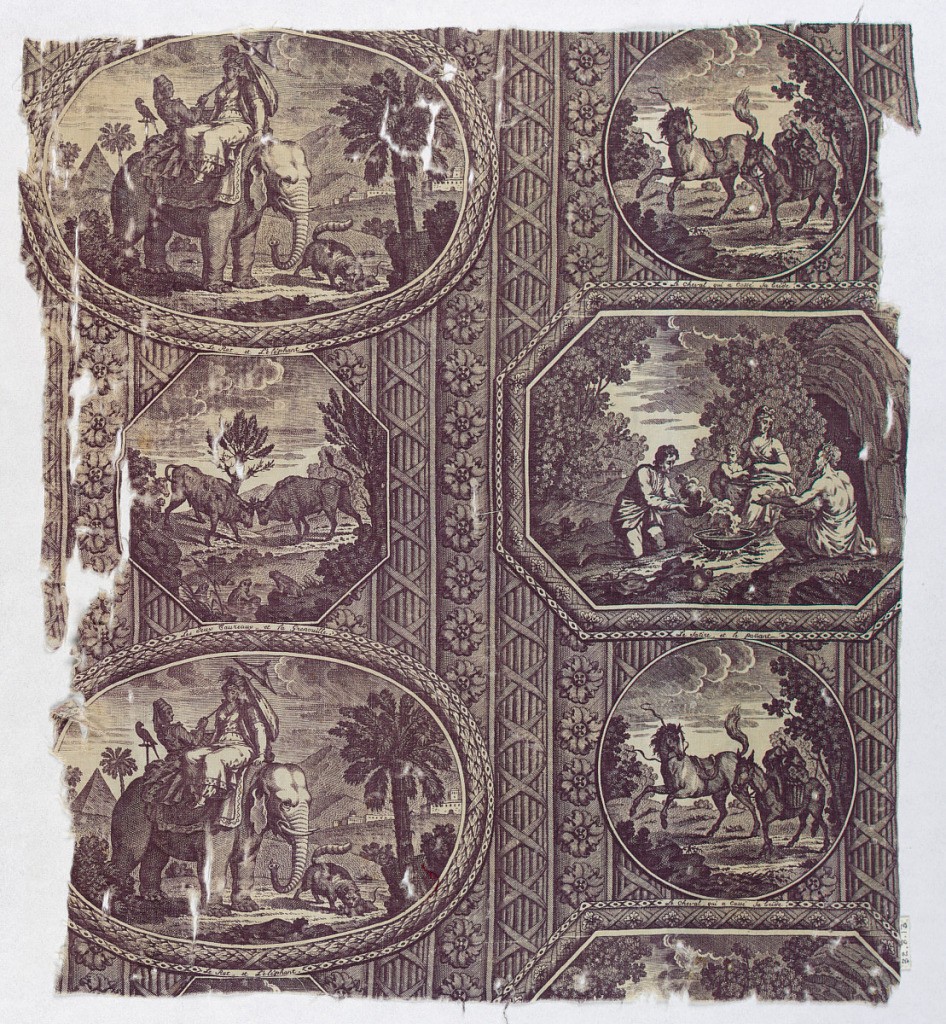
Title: Textile
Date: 18th century
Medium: cotton Technique: printed on plain weave
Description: Scenes showing fables set in medallions. Printed in purple on a white ground.